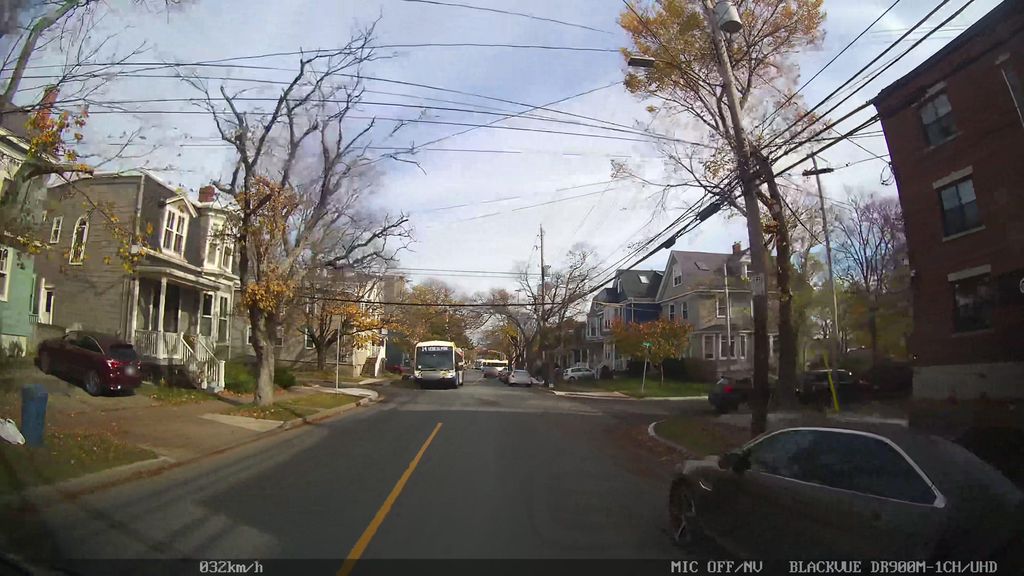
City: halifax